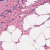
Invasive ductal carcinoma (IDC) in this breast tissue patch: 1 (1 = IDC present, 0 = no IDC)